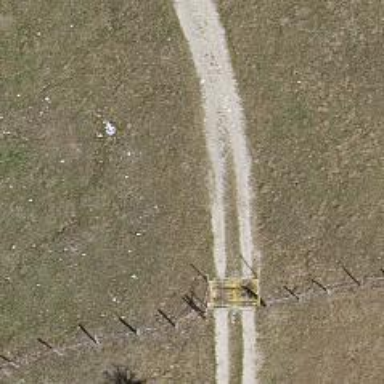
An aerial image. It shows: Track road with grade3 tracktype.